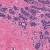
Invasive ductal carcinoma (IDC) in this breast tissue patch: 0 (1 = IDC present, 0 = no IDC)